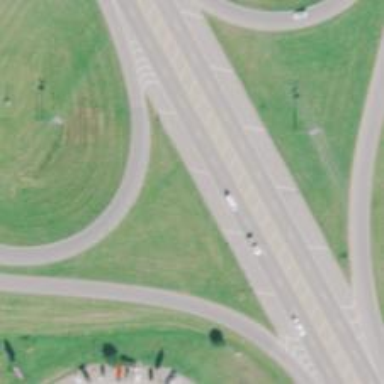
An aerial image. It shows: Trunk link highway.